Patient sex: M
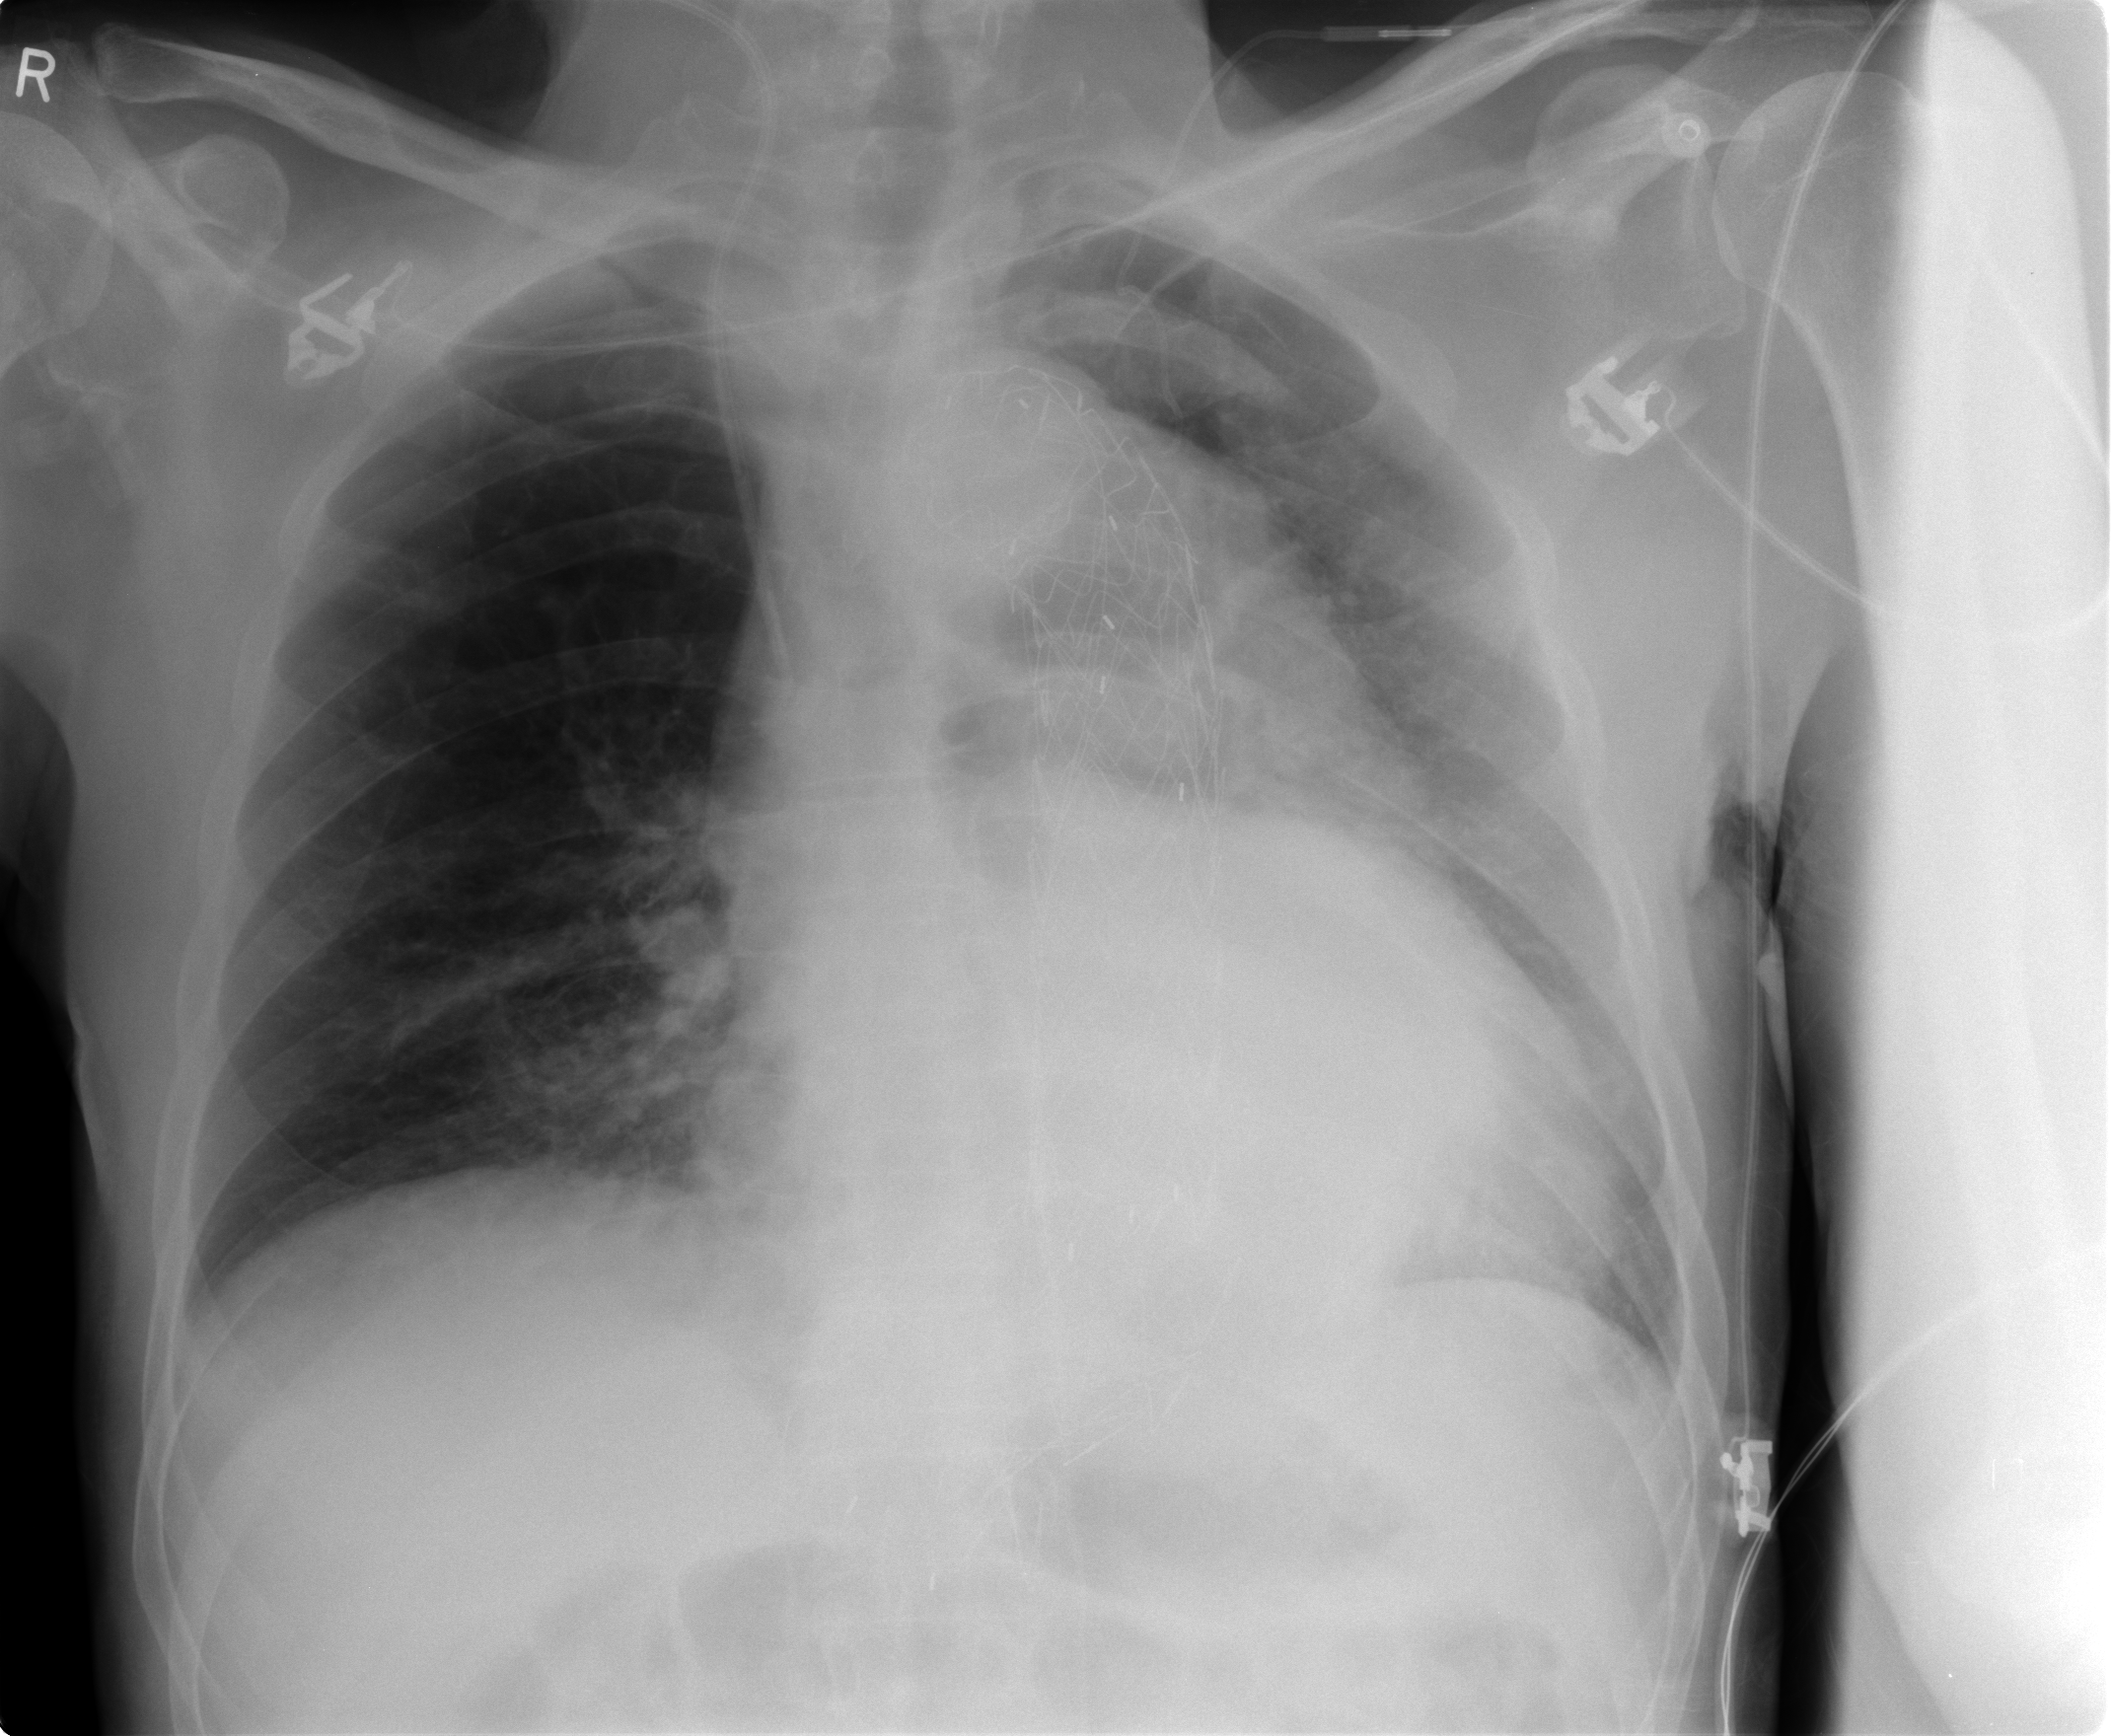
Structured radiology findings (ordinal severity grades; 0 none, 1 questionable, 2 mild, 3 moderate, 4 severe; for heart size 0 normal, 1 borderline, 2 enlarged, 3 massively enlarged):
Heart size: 1
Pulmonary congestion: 1
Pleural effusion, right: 0
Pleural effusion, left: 0
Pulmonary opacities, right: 1
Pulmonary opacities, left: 2
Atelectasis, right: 2
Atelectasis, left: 2